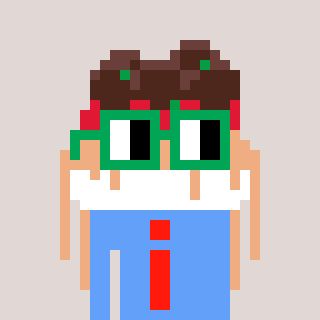
a pixel art character with square green glasses, a spaghetti-shaped head and a blue-colored body on a warm background